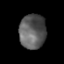
Tissue: prostate
Cell type: Epithelial cells
Senescence score: 0.3289
Nuclear area (px): 895
Mean DAPI intensity: 92.453